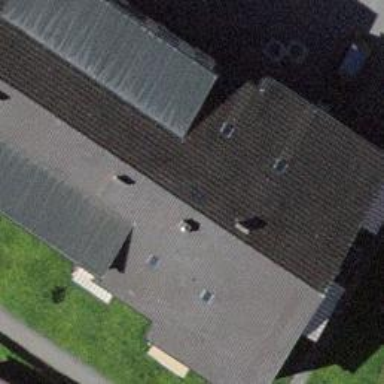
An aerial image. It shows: Residential building with gabled roof.